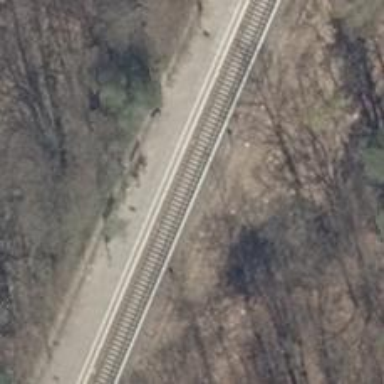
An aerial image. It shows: Railway milestone.